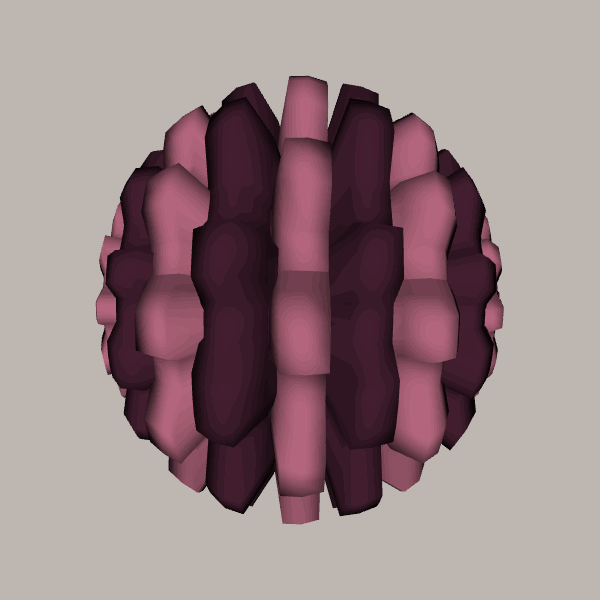
Background: light